Field crop: tomato
Growth stage: 2
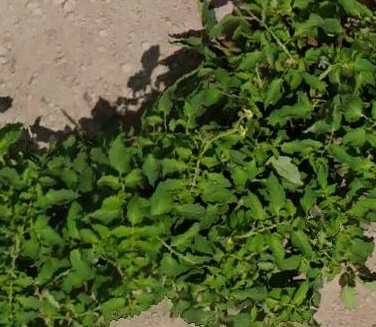
Species: tomato